Interaction volume radius: 10 \u00c5
Interaction volume height: 20 \u00c5
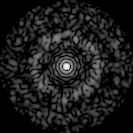
Disorder parameter: 0.848